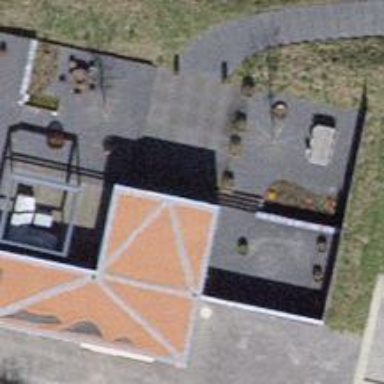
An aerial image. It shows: Building.